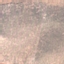
Land use / land cover: PermanentCrop